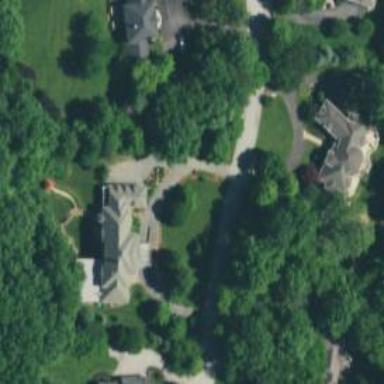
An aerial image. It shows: Driveway leading to service road.